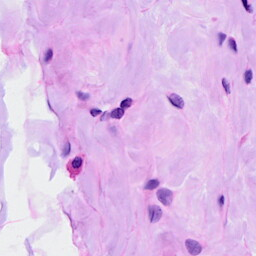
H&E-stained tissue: Ovarian